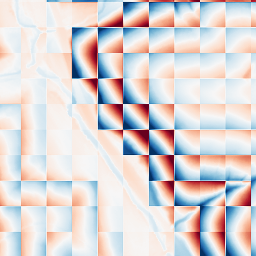
Category: wavelet
Decomposition family: wavelet_biorthogonal
Decomposition parameters: wavelet: bior1.3
level: 5
Upsampling method: quadratic
Upsampling parameters: scale: 2
Upsampling scale: 2